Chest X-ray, AP view. Patient: 58 years old, sex M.
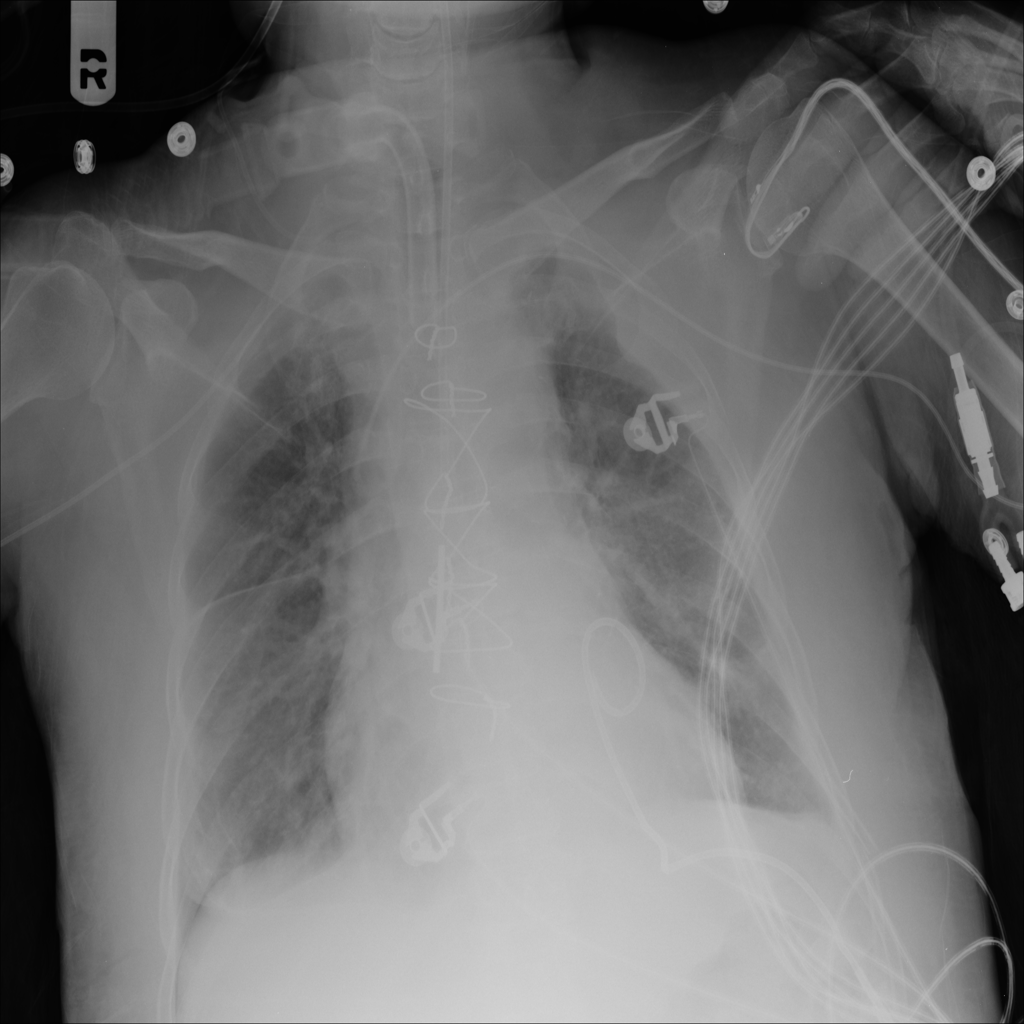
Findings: Effusion, Infiltration, Pneumothorax